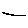
Label: line